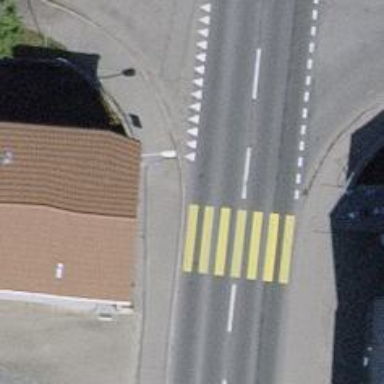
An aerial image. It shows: Uncontrolled zebra crossing with notable zebra markings.